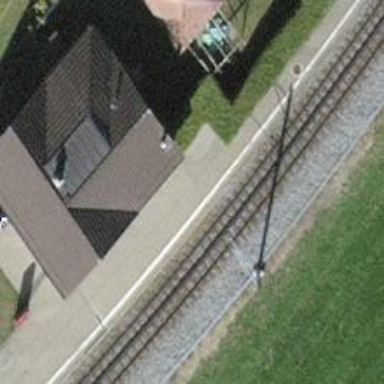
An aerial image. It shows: Train station building with gabled roof.